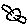
Label: bird